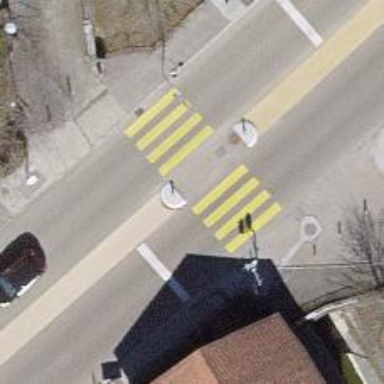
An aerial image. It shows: Uncontrolled zebra crossing with pedestrian island.